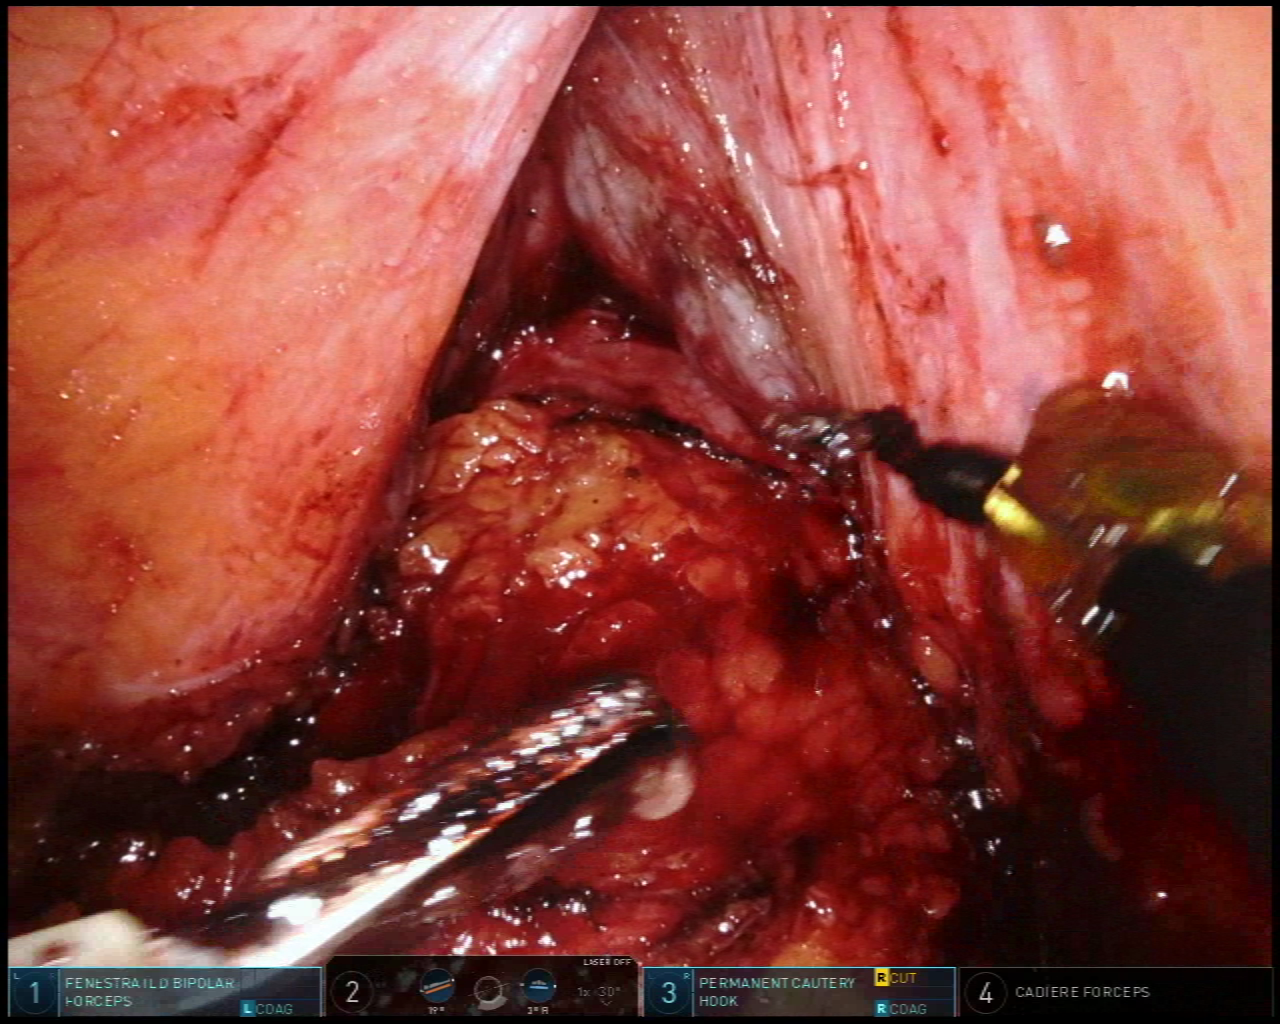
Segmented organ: vesicular_glands
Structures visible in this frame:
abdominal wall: no
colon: no
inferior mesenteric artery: no
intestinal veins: no
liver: no
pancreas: no
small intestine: no
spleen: no
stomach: no
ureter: no
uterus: no
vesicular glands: yes